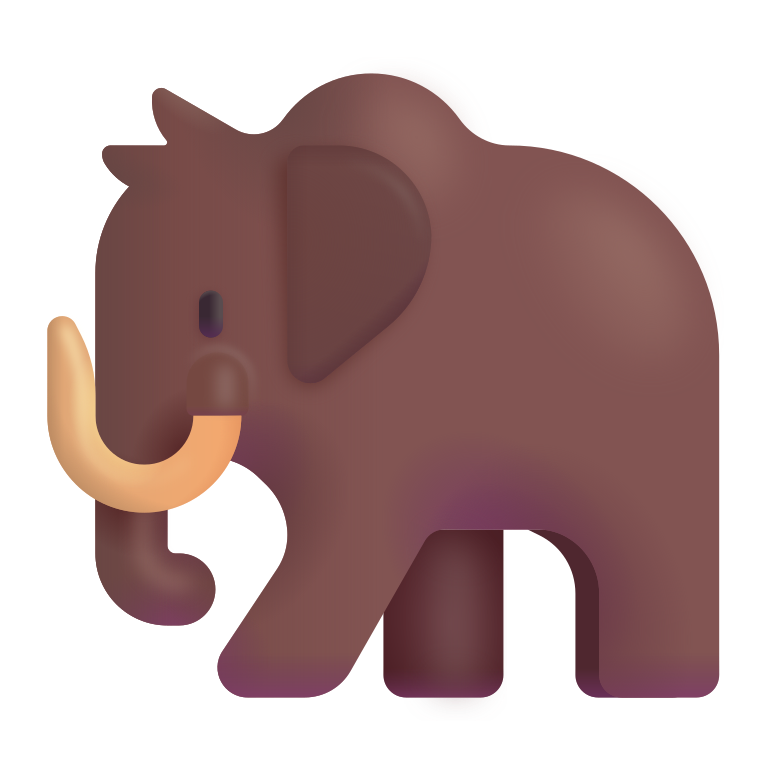
mammoth color